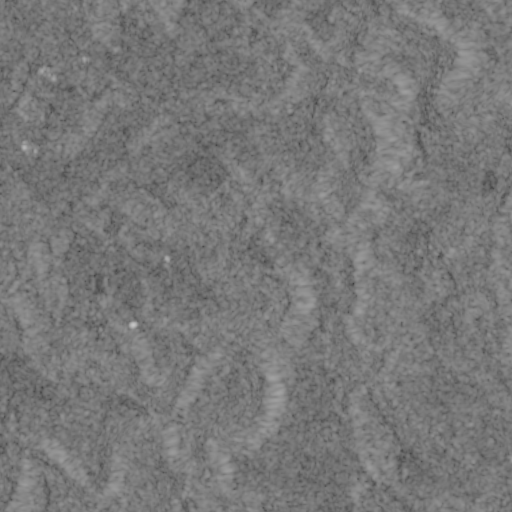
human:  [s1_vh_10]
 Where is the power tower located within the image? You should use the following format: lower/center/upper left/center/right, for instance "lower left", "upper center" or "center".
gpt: The power tower is located in the upper left of the image.
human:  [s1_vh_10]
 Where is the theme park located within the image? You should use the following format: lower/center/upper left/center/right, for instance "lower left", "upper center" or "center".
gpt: The theme park is located in the lower right of the image.
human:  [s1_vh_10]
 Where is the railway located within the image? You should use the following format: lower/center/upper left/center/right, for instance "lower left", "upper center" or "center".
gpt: The railway is located in the upper right of the image.
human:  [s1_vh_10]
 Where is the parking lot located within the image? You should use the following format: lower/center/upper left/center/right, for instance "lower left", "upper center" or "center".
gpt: There is no parking lot in the image.

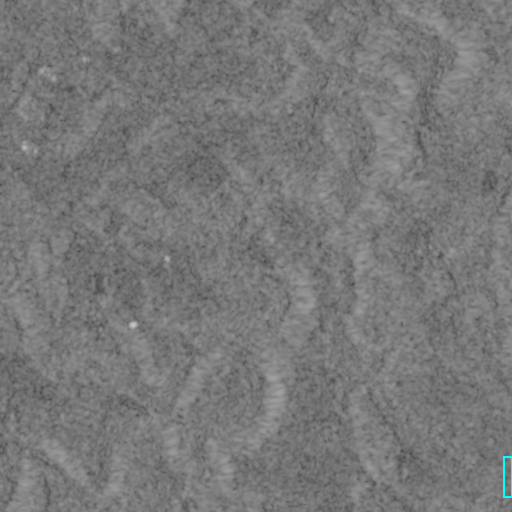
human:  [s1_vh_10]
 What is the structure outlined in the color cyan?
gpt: The structure outlined in cyan is a theme park.
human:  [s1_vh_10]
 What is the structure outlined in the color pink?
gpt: There is no pink outline.